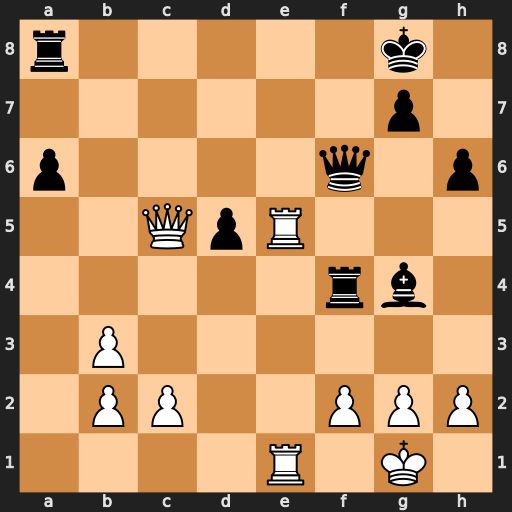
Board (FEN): r5k1/6p1/p4q1p/2QpR3/5rb1/1P6/1PP2PPP/4R1K1
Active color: w
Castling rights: -
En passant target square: -
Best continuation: Qxd5+ Kh7 Qxa8